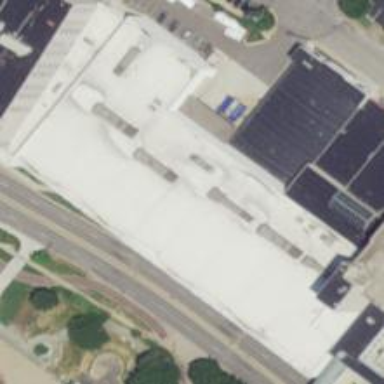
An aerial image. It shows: Casino building.